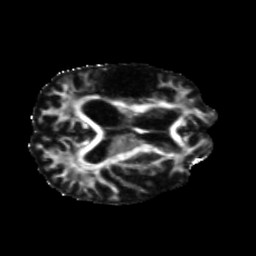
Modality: FA
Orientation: axial
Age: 55
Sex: male
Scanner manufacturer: siemens
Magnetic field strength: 3 T
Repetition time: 5.25 s
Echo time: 0.08 s